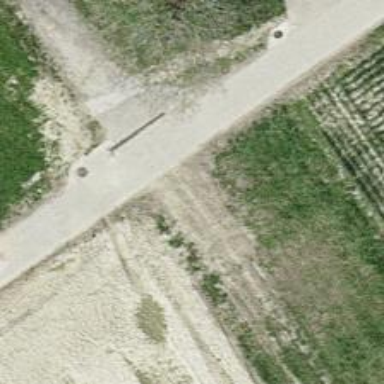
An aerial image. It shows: Well-maintained track road of grade 1.